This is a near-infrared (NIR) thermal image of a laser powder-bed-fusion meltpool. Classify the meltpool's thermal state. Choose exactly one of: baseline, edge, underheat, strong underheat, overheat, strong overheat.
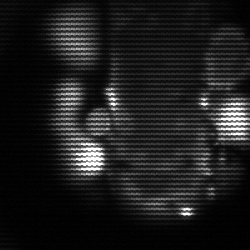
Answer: strong underheat